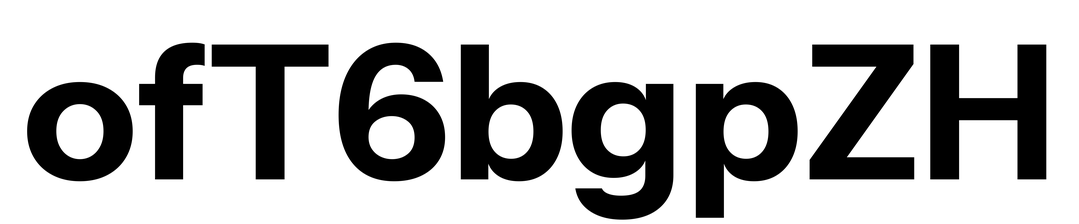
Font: InstrumentSans_Bold